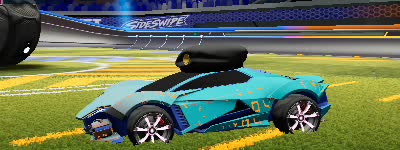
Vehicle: werewolf